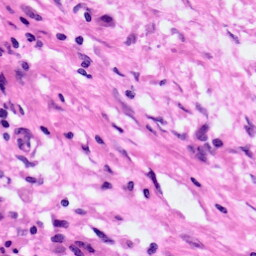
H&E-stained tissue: Pancreatic